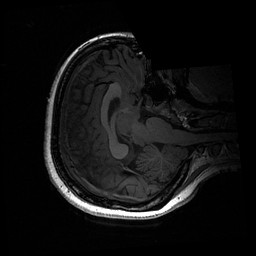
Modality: T1w
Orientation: axial